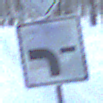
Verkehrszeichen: VerlaufVorfahrtsstrasse6
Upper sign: Vorfahrtsstrasse
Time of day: MorningAfternoon
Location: Outdoor (Nature)
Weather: Clear
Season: Winter
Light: Natural